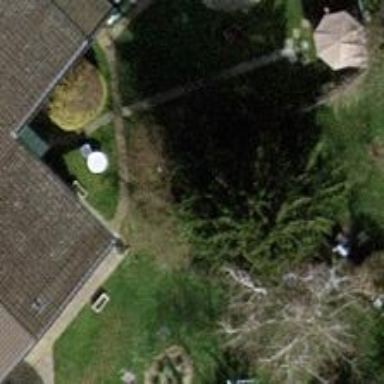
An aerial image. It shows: Evergreen needle-leaved tree.